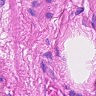
Metastatic tissue present: no